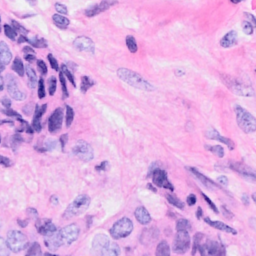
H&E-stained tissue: Breast